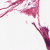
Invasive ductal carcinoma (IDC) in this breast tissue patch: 0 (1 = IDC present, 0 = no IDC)